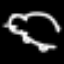
Label: frog